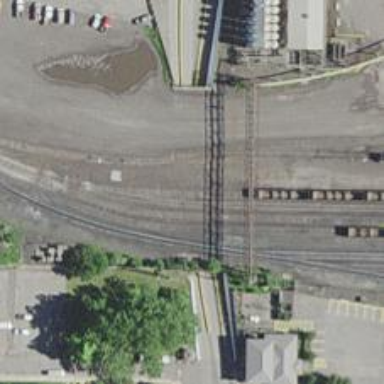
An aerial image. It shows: Railway spur service.